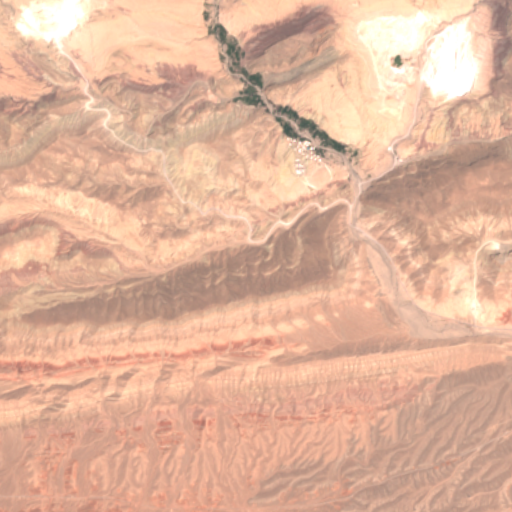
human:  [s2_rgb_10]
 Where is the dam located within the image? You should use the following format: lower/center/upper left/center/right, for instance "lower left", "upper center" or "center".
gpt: The dam is located in the upper center of the image.
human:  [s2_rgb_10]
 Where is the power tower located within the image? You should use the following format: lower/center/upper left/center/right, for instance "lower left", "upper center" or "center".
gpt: The power tower is located in the lower right of the image.
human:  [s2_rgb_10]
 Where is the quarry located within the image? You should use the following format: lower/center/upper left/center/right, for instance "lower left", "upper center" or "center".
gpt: The quarry is located in the upper right of the image.
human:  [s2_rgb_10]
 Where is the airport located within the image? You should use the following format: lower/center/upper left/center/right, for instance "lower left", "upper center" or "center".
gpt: There is no airport in the image.